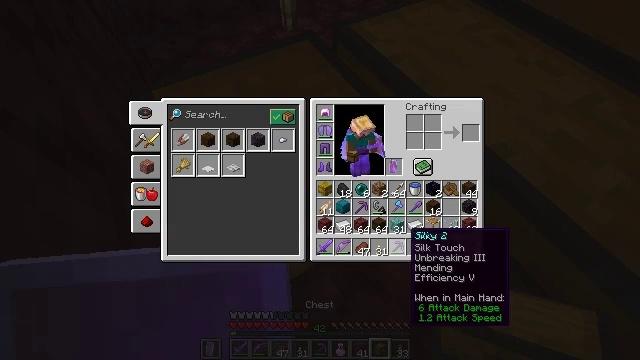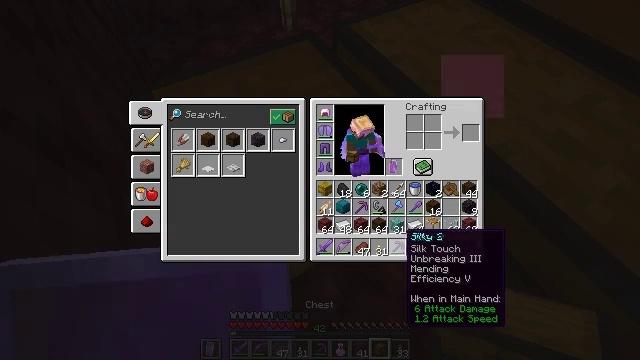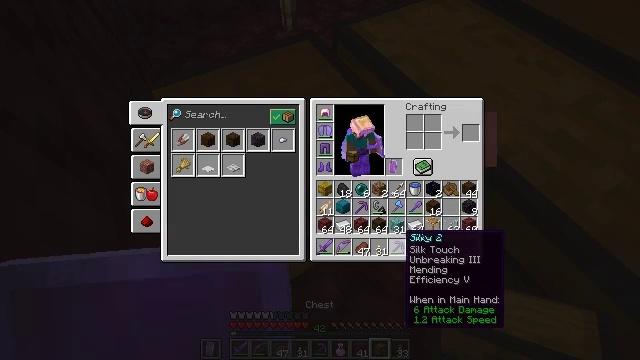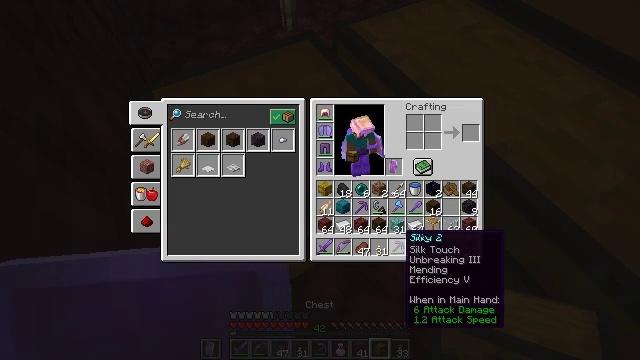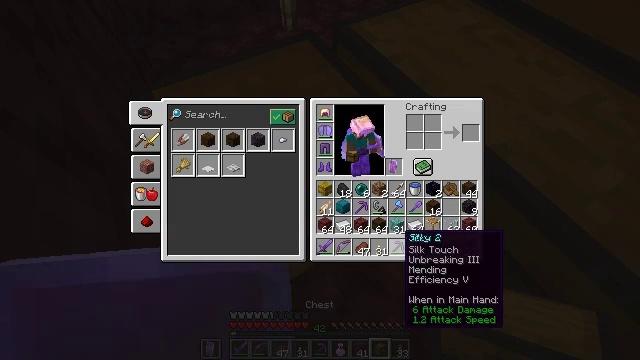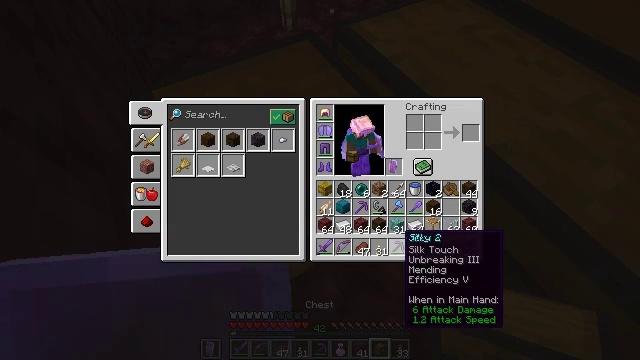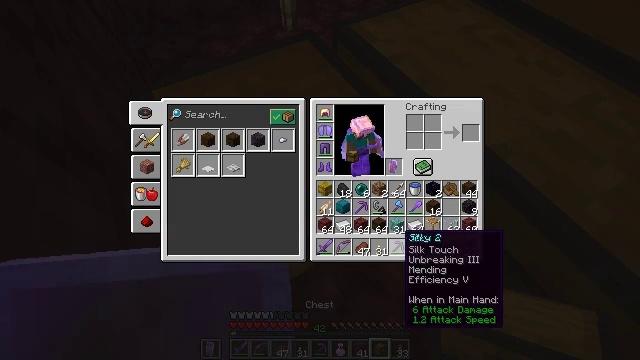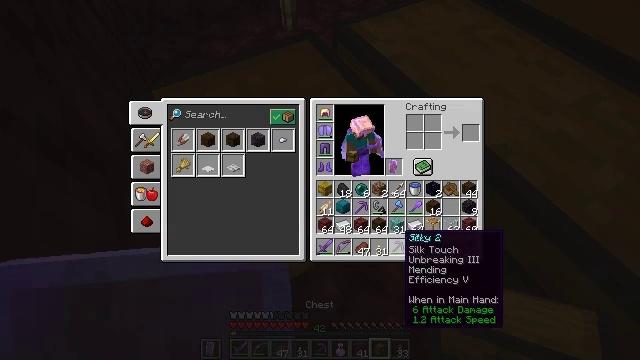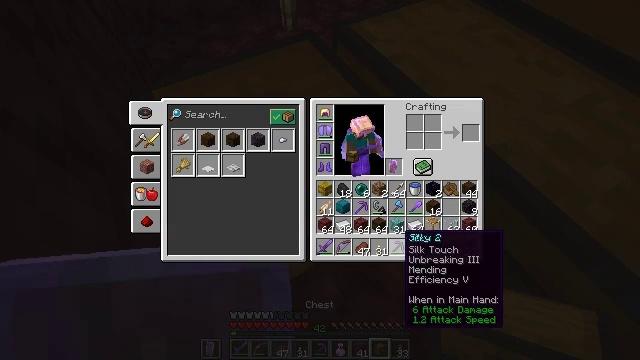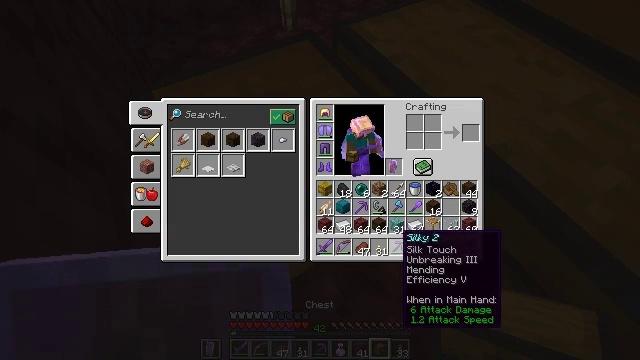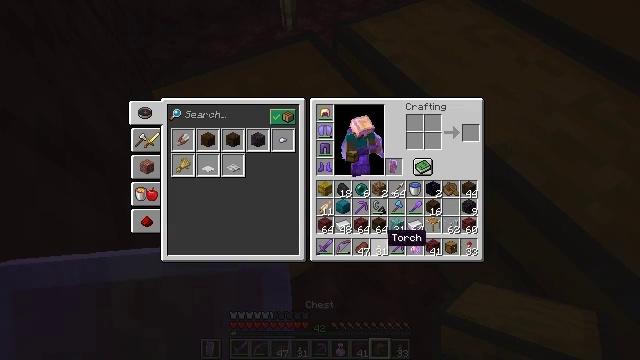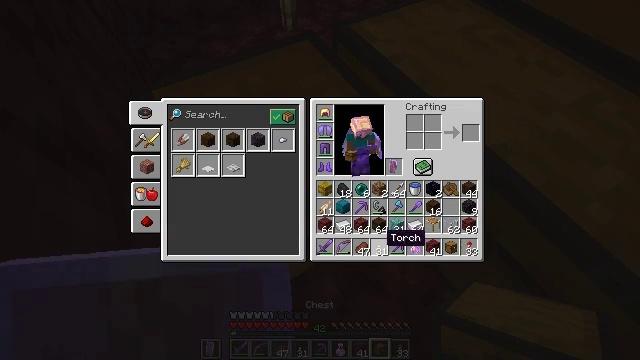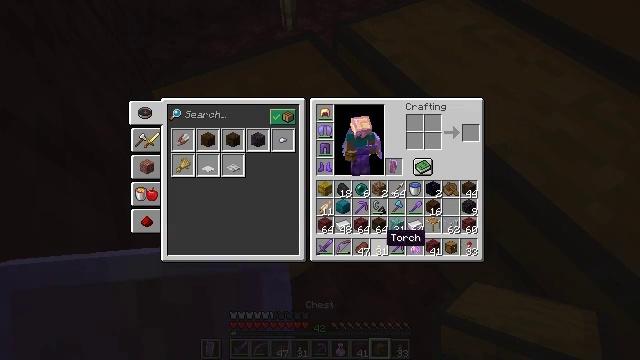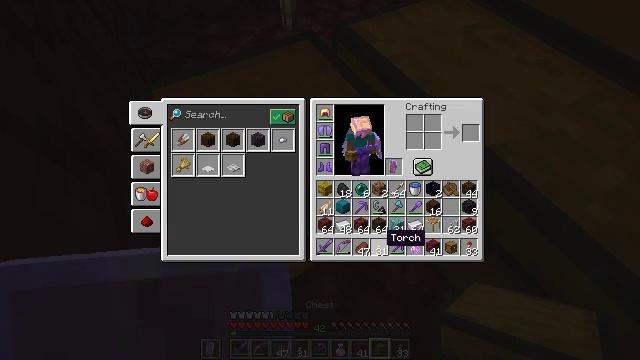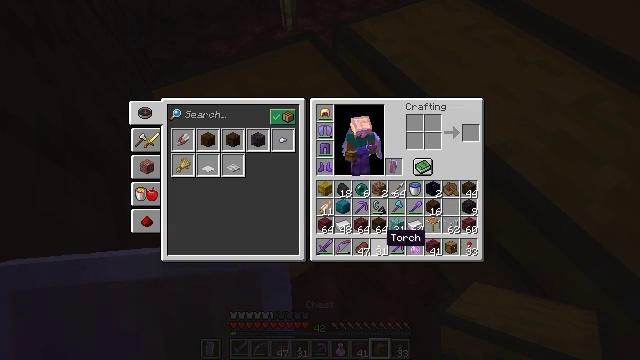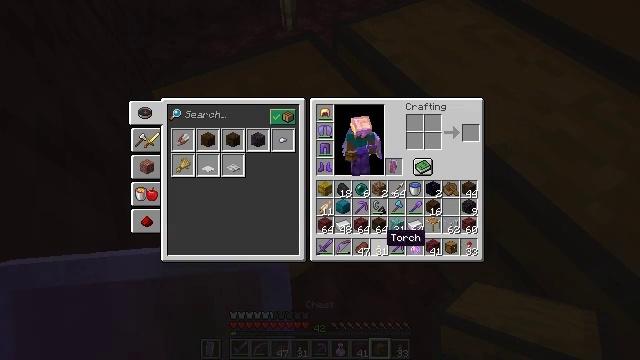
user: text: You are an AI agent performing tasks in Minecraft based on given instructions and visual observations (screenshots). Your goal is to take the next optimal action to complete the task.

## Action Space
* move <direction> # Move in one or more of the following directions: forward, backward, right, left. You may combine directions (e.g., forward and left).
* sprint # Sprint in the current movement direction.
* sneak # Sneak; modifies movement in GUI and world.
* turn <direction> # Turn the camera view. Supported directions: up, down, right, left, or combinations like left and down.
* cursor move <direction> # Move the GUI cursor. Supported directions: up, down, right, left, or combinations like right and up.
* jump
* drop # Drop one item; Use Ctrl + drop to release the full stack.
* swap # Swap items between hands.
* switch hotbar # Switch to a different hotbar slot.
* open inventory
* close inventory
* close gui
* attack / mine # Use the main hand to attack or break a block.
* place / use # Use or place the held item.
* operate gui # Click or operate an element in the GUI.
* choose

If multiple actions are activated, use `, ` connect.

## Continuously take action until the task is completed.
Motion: motion action
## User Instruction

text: Mine the chest to collect it.
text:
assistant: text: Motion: no_op
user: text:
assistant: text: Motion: no_op
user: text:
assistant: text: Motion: no_op
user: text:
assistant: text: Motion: no_op
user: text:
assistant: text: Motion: no_op
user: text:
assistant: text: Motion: no_op
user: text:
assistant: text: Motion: no_op
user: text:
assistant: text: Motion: no_op
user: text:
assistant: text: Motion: no_op
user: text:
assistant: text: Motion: turn left
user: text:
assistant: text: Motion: no_op
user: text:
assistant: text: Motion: no_op
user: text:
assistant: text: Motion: no_op
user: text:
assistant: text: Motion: no_op
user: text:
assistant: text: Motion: no_op
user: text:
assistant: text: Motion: no_op
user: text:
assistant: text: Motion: sneak
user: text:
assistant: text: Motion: sneak
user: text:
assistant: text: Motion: sneak
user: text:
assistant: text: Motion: sneak
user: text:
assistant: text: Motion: sneak, attack / mine
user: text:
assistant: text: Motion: sneak, attack / mine
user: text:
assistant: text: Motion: sneak
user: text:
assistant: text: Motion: sneak
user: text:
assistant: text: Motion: sneak
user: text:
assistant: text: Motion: sneak
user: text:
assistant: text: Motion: sneak
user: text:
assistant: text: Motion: sneak
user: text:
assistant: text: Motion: sneak
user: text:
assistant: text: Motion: sneak, turn up